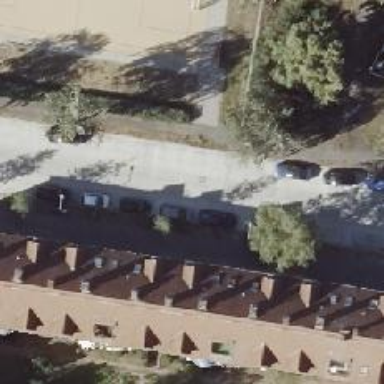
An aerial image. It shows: Residential road with concrete surface.